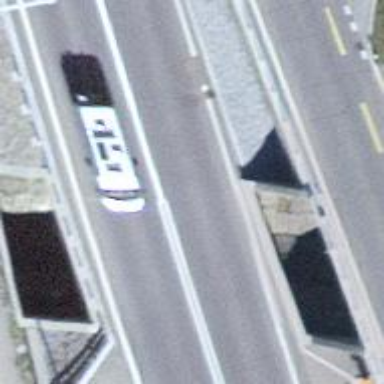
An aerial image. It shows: Trunk road bridge.